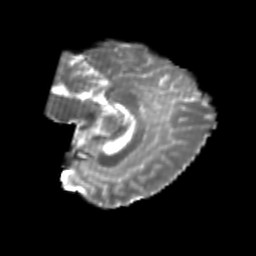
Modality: T2w
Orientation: sagittal
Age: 23
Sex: female
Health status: healthy
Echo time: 0.074 s